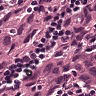
Metastatic tissue present: yes